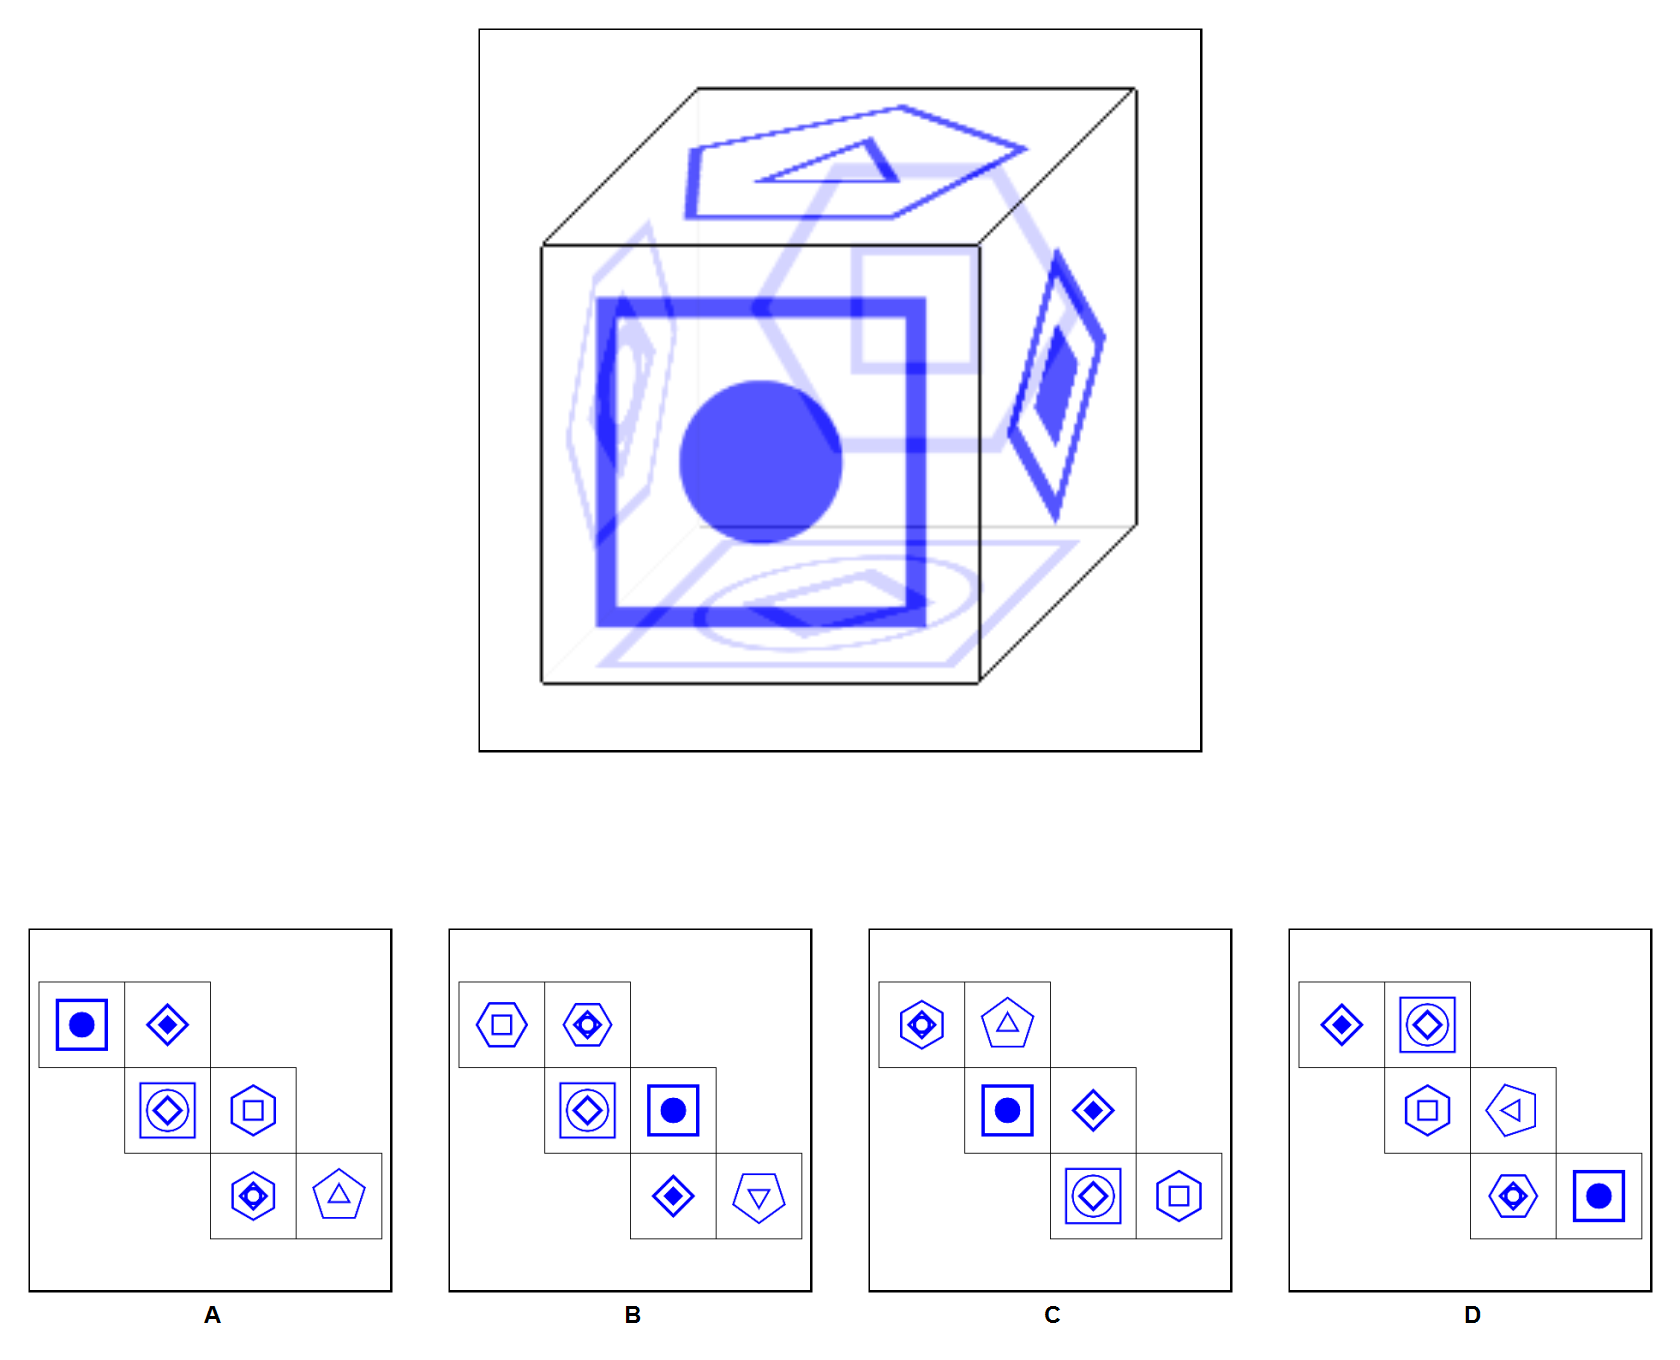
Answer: D